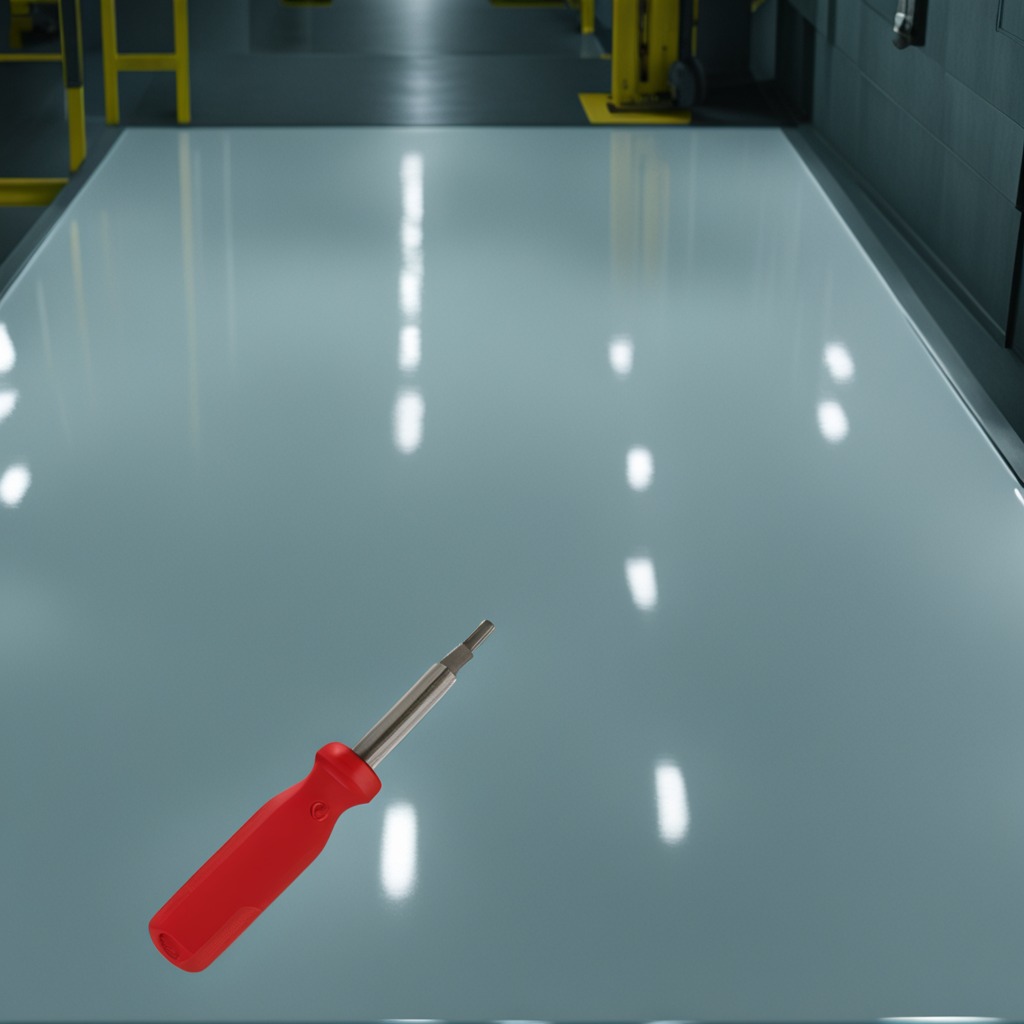
A screwdriver lies on a table in a ship maintenance bay.